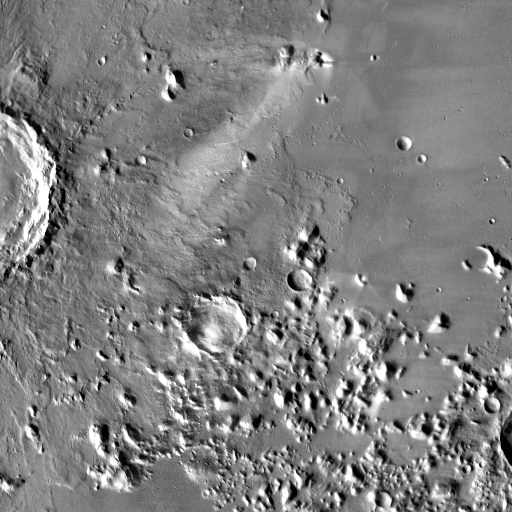
Crater classes present: Background, Other, Secondary